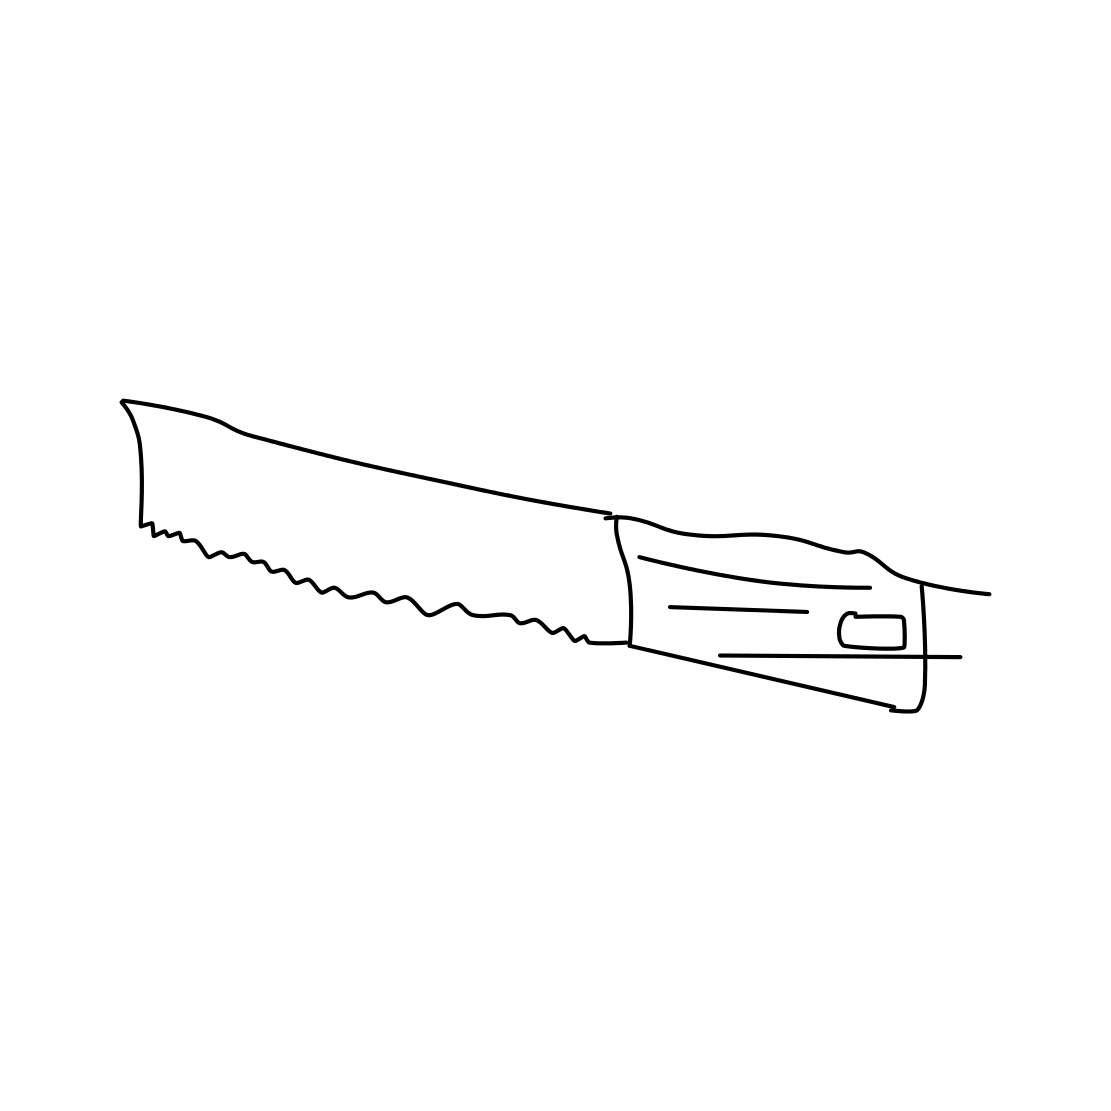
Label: knife